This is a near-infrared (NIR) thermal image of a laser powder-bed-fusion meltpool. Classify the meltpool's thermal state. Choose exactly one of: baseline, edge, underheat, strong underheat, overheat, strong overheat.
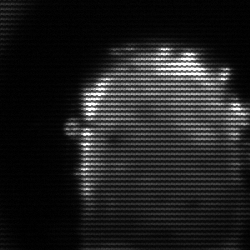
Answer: baseline